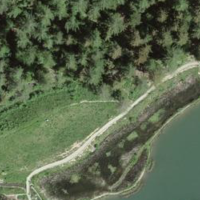
EUNIS habitat code: 43
Species observed at this site:
Reduvius personatus
Cirsium arvense
Knautia arvensis
Rubus saxatilis
Anax imperator
Turdus pilaris
Melilotus albus
Salvia pratensis